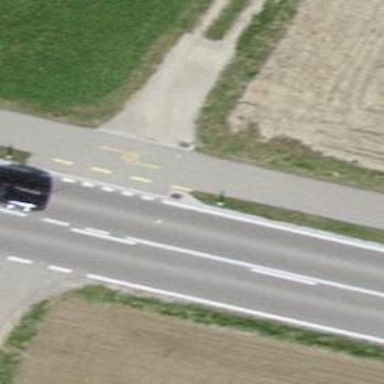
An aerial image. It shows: Asphalt track with grade 1 tracktype.